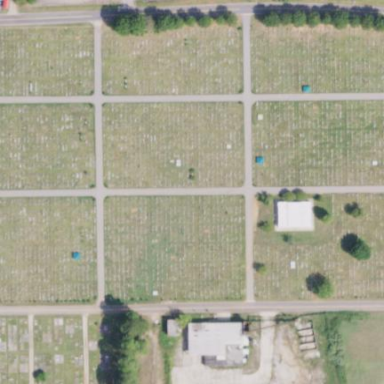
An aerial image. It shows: Cemetery.